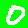
Digit: 0